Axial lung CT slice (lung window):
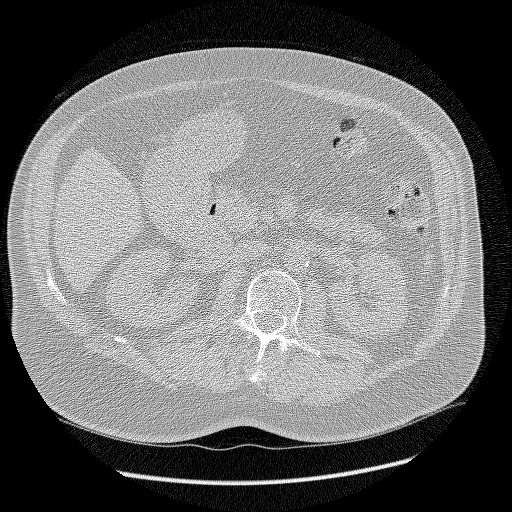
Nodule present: no